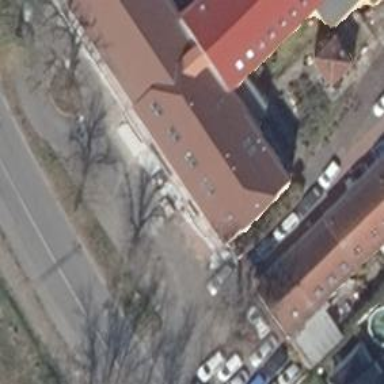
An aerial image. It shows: Commercial building.